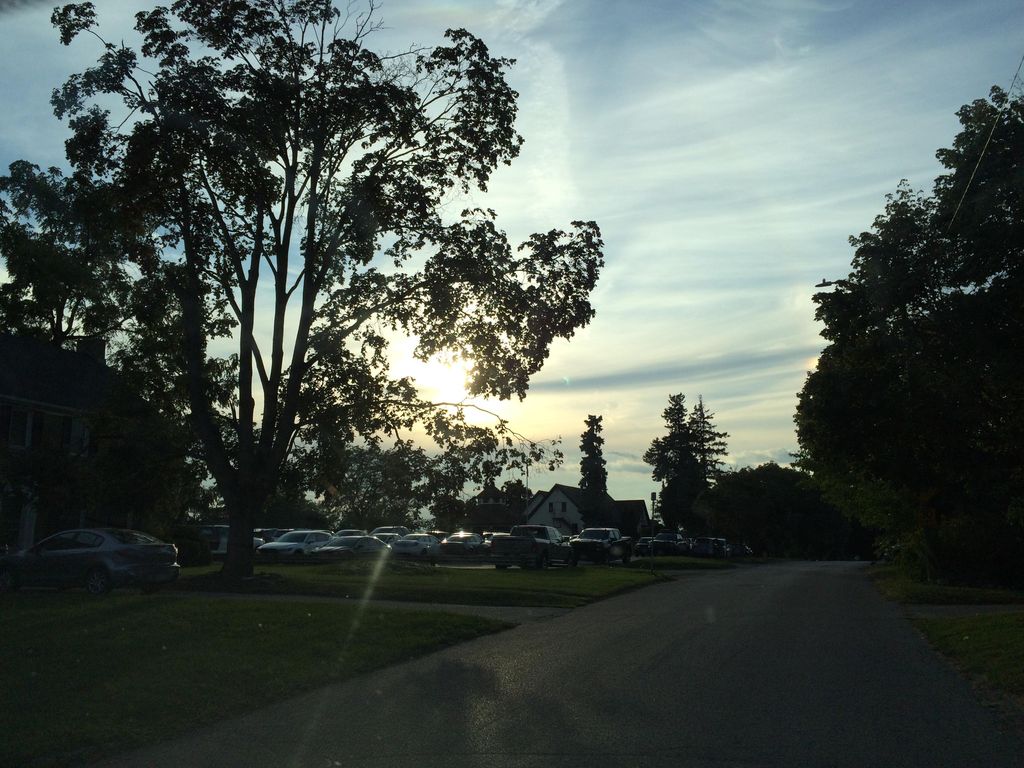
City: kitchener-waterloo